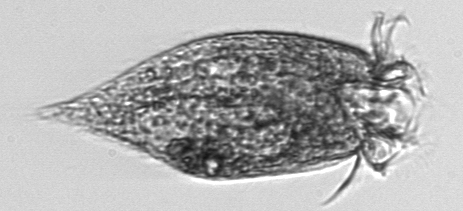
Label: Strombidium_conicum